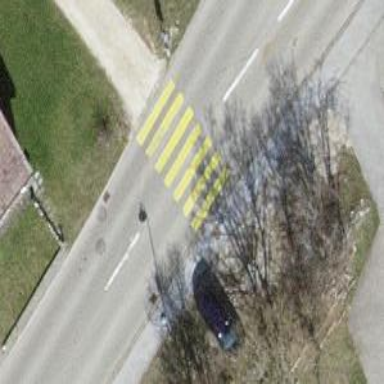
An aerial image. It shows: Uncontrolled zebra crossing on the road.